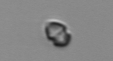
Label: Heterocapsa_rotundata